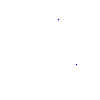
Particle: proton